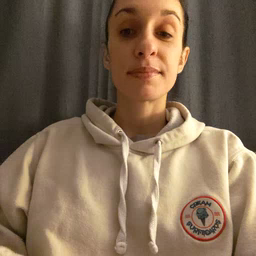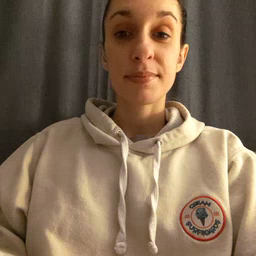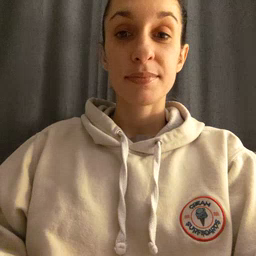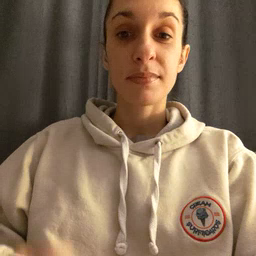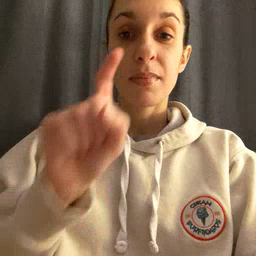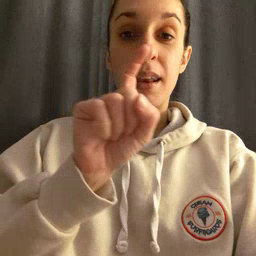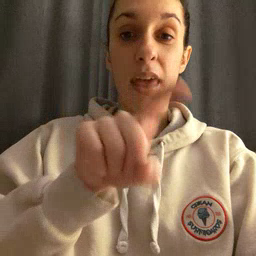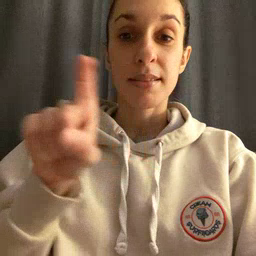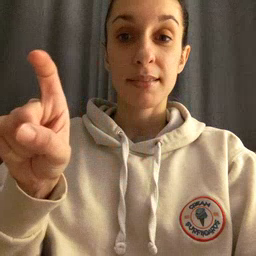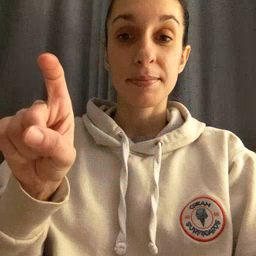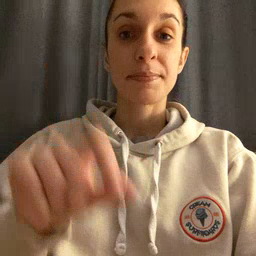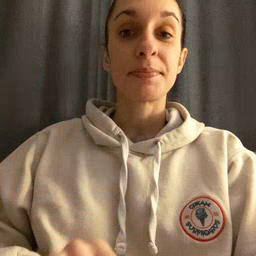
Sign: closet